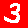
Digit: 3